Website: walmart
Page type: newsletter-management
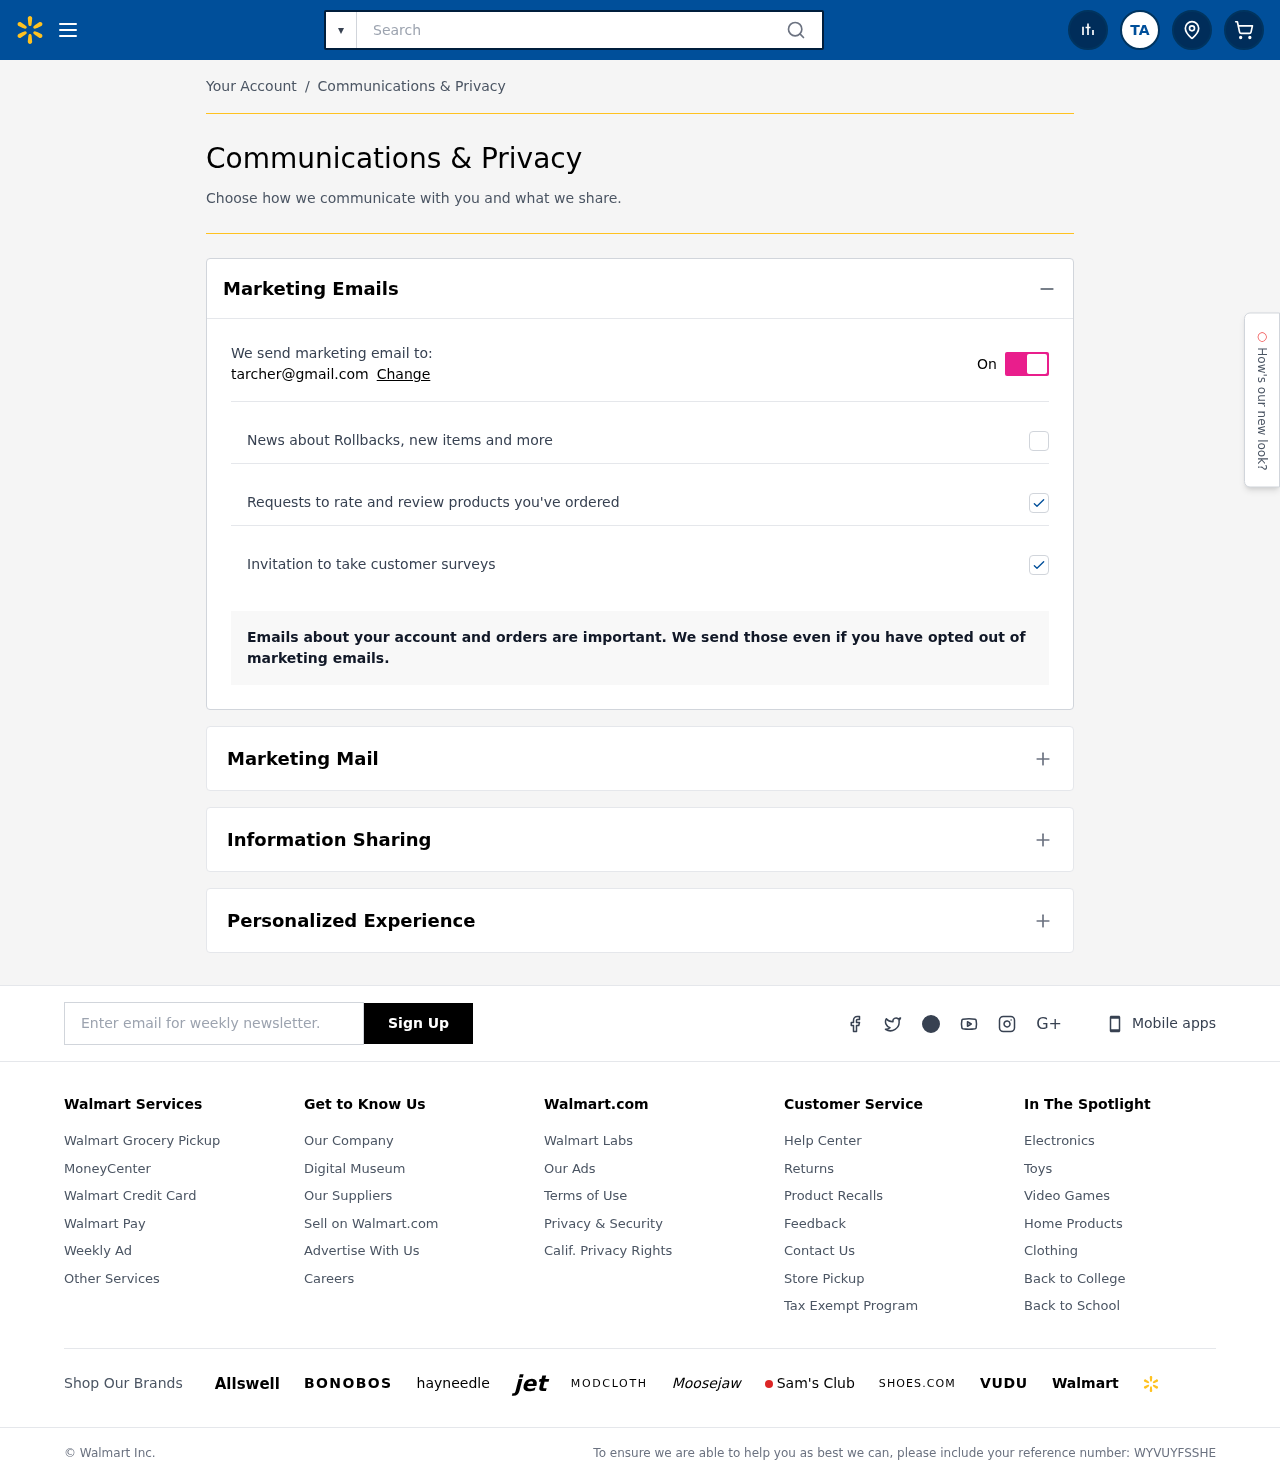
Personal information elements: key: PII_EMAIL
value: tarcher@gmail.com
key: PII_INITIALS
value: TA
Search elements: key: HEADER_SEARCH
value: Search